【题型】解答题　【知识点】平面几何　【难度】easy
如图，已知点 $F$ 在 $AB$ 上，且 $AF:BF=1:2$，点 $D$ 是 $BC$ 延长线上一点，$BC:CD=2:1$，连接 $FD$ 与 $AC$ 交于点 $N$，求 $FN:ND$ 的值。

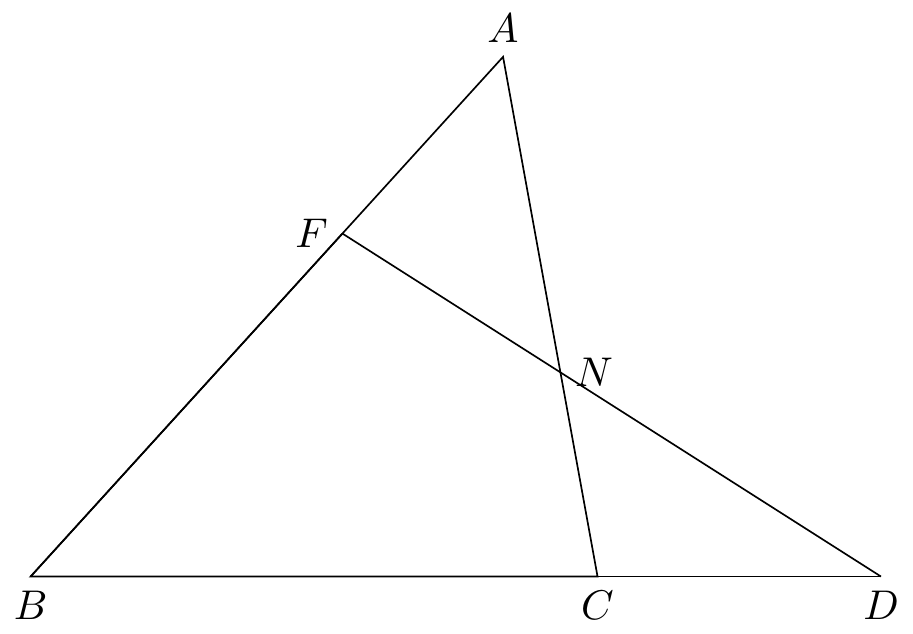
【解答】
解：过点 $F$ 作 $FE \parallel BD$，交 $AC$ 于点 $E$，

$\dfrac{EF}{BC} = \dfrac{AF}{AB}$，

$\because AF : BF = 1 : 2$，

$\therefore \dfrac{AF}{AB} = \dfrac{1}{3}$，

$\therefore \dfrac{FE}{BC} = \dfrac{1}{3}$，

即 $FE = \dfrac{1}{3} BC$，

$\because BC : CD = 2 : 1$，

$\therefore CD = \dfrac{1}{2} BC$，

$\because FE \parallel BD$，

$\therefore \dfrac{FN}{ND} = \dfrac{FE}{CD} = \dfrac{\dfrac{1}{3} BC}{\dfrac{1}{2} BC} = \dfrac{2}{3}$。

即 $FN : ND = 2 : 3$。

证法二、连接 $CF$、$AD$，

$\because AF : BF = 1 : 2$，$BC : CD = 2 : 1$，

$\therefore \dfrac{BF}{AB} = \dfrac{BC}{BD} = \dfrac{2}{3}$，

$\therefore \angle B = \angle B$，

$\therefore \triangle BCF \sim \triangle BDA$，

$\therefore \dfrac{FC}{AD} = \dfrac{BC}{BD} = \dfrac{2}{3}$，$\angle BCF = \angle BDA$，

$\therefore FC \parallel AD$，

$\therefore \triangle CNF \sim \triangle AND$，

$\therefore \dfrac{FN}{ND} = \dfrac{CF}{AD} = \dfrac{2}{3}$。
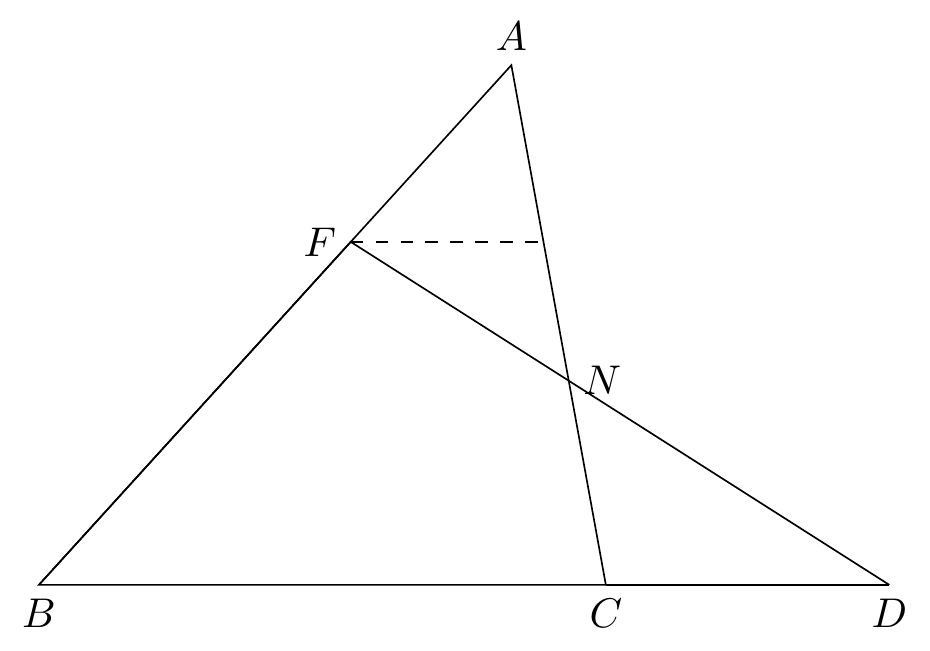
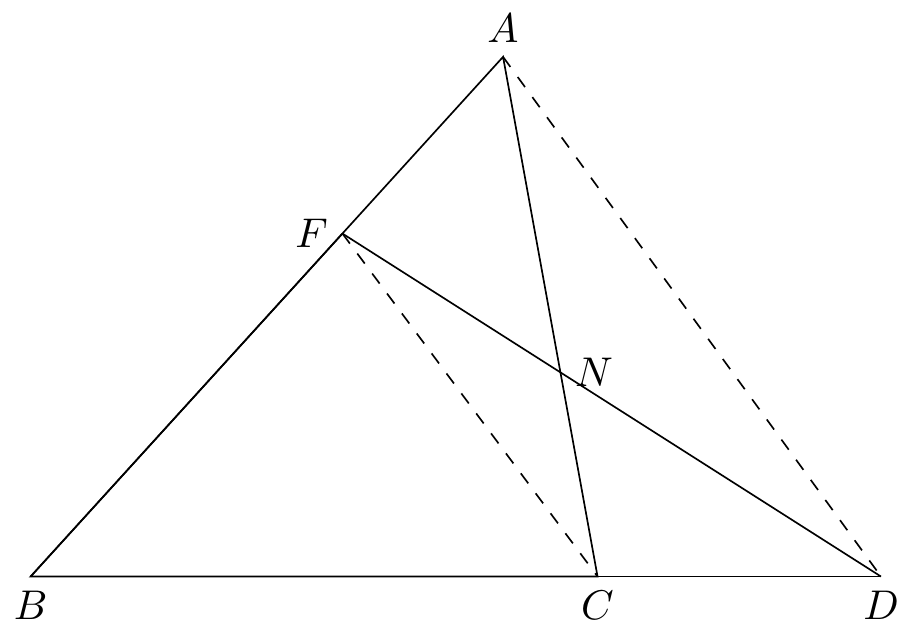